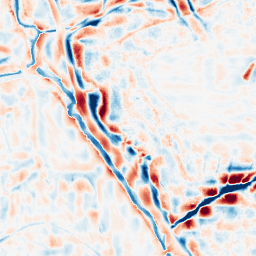
Category: wavelet
Decomposition family: wavelet_dwt
Decomposition parameters: wavelet: sym4
level: 4
Upsampling method: cubic_catmull_rom
Upsampling parameters: scale: 4
Upsampling scale: 4